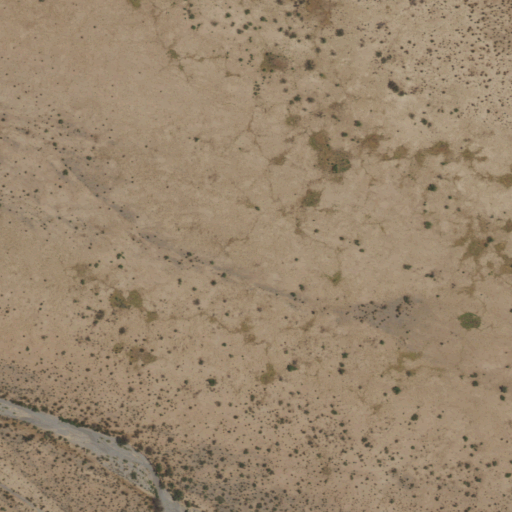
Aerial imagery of valley in New Mexico named Rhodes Canyon containing shrub and barren land